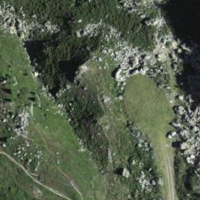
EUNIS habitat code: 31
Species observed at this site:
Vaccinium myrtillus
Vaccinium uliginosum
Erebia pharte
Geum reptans
Gentiana bavarica